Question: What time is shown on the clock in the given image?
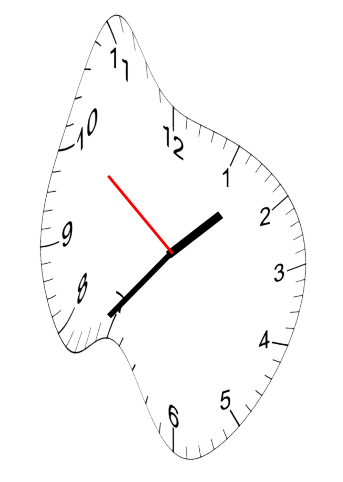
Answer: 01:36:51